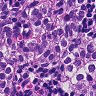
Metastatic tissue present: yes